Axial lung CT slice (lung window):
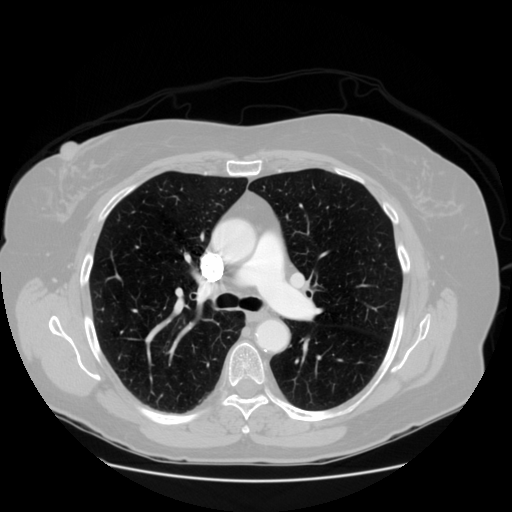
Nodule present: no